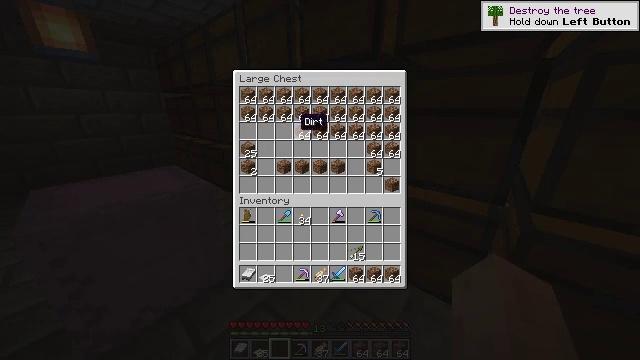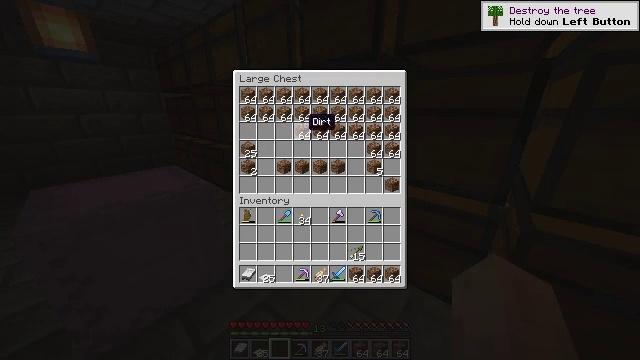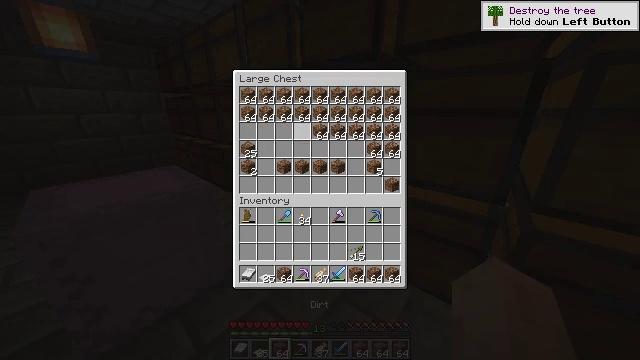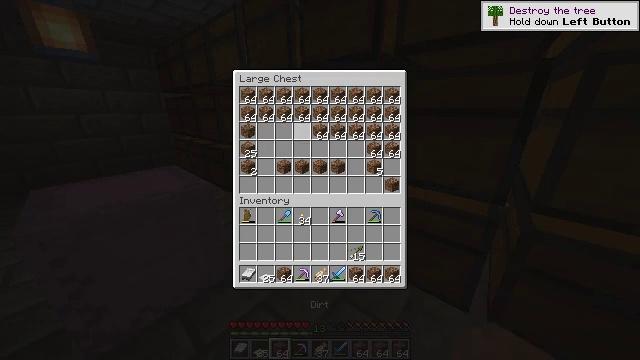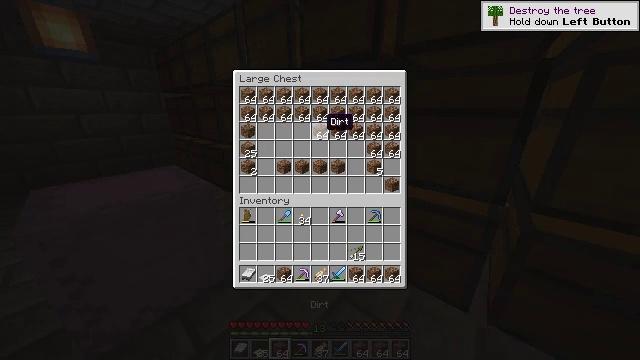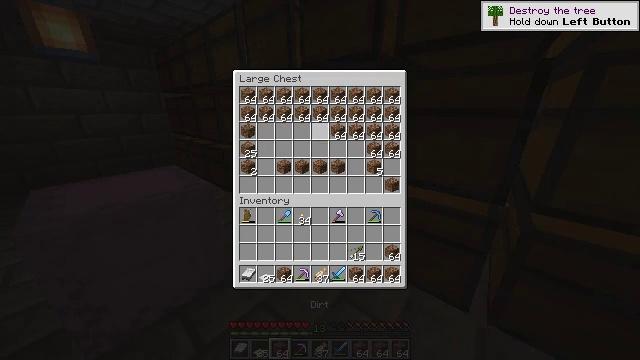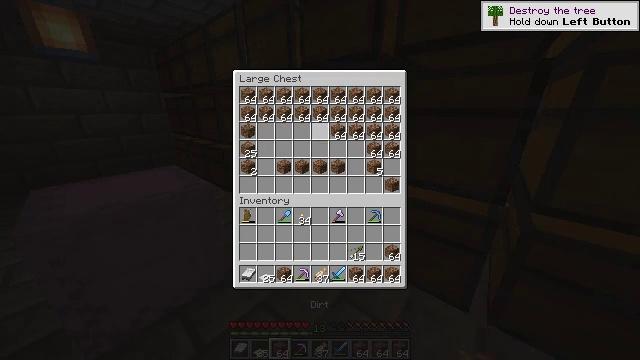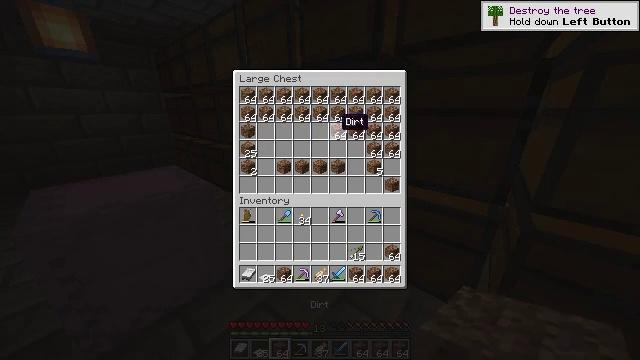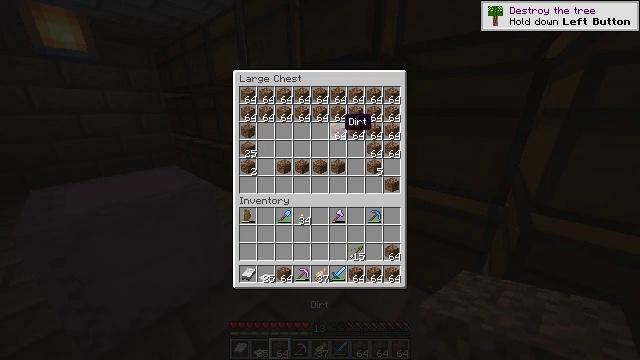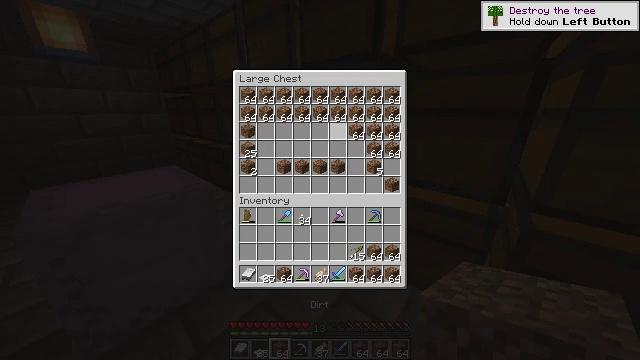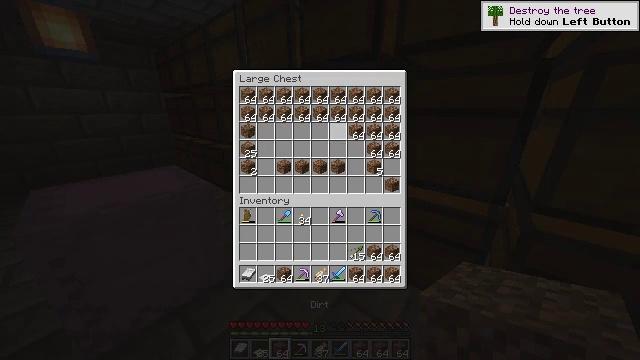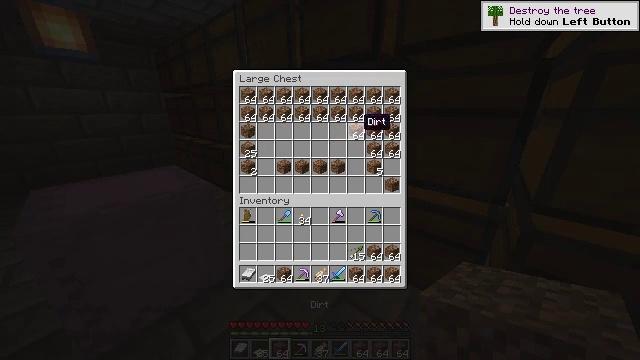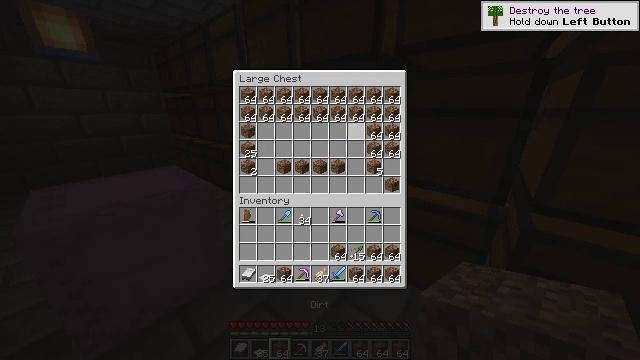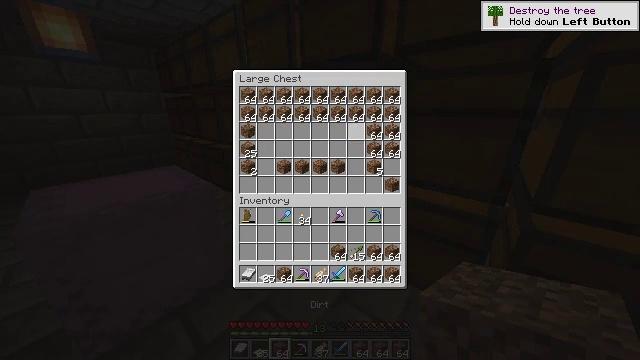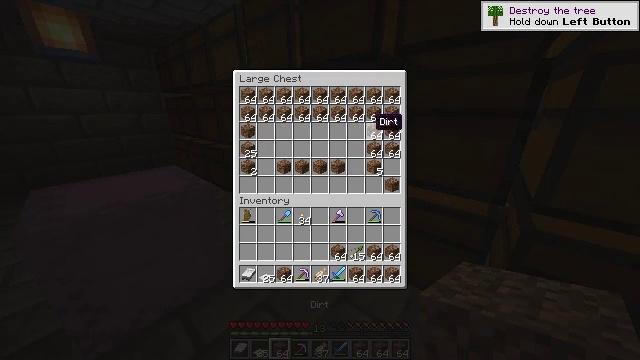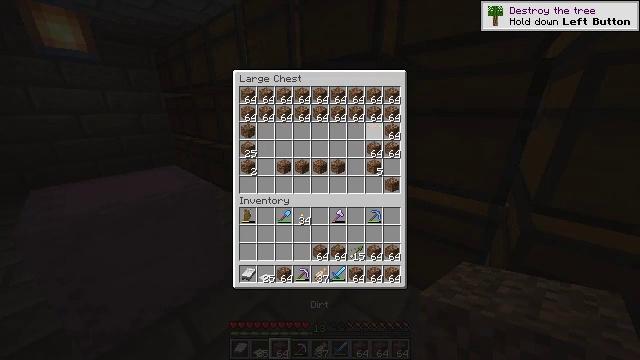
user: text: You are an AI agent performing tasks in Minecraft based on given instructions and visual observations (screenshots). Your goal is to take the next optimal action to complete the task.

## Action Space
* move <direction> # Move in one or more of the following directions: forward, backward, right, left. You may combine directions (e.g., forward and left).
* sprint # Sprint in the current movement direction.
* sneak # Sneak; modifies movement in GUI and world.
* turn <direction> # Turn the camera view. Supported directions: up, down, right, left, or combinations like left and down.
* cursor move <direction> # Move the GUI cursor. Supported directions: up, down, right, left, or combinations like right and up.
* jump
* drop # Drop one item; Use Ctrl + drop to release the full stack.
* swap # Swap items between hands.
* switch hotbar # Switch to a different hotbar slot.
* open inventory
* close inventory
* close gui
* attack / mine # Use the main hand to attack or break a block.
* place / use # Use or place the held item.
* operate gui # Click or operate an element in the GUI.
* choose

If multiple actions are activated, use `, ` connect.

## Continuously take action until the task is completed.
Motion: motion action
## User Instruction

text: Retrieve the shulker box into the inventory.
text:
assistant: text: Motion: sneak, cursor move right
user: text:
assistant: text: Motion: sneak, choose
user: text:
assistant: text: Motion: sneak, choose
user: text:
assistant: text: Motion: sneak, cursor move right
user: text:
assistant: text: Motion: sneak, choose
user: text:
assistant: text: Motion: sneak, choose
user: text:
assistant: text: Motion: sneak, cursor move right
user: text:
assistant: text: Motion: sneak
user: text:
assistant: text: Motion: sneak, choose
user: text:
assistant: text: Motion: sneak, cursor move right
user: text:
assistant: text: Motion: sneak, cursor move right
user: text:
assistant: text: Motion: sneak, choose
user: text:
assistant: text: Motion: sneak, choose
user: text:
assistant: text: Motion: sneak, cursor move right
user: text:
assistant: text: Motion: sneak, choose
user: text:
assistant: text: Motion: sneak, choose
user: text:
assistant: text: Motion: sneak, cursor move right
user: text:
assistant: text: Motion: sneak
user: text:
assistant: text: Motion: sneak, choose
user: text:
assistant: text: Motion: sneak, choose
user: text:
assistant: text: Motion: sneak, cursor move down
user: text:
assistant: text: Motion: sneak, choose
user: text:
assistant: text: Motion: sneak, choose
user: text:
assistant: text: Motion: sneak, cursor move left
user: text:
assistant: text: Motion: sneak, choose
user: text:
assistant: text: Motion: sneak, cursor move up, choose
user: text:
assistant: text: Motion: sneak, cursor move right and up
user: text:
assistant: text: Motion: sneak
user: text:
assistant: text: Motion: sneak, choose
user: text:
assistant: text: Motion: sneak, choose